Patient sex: M
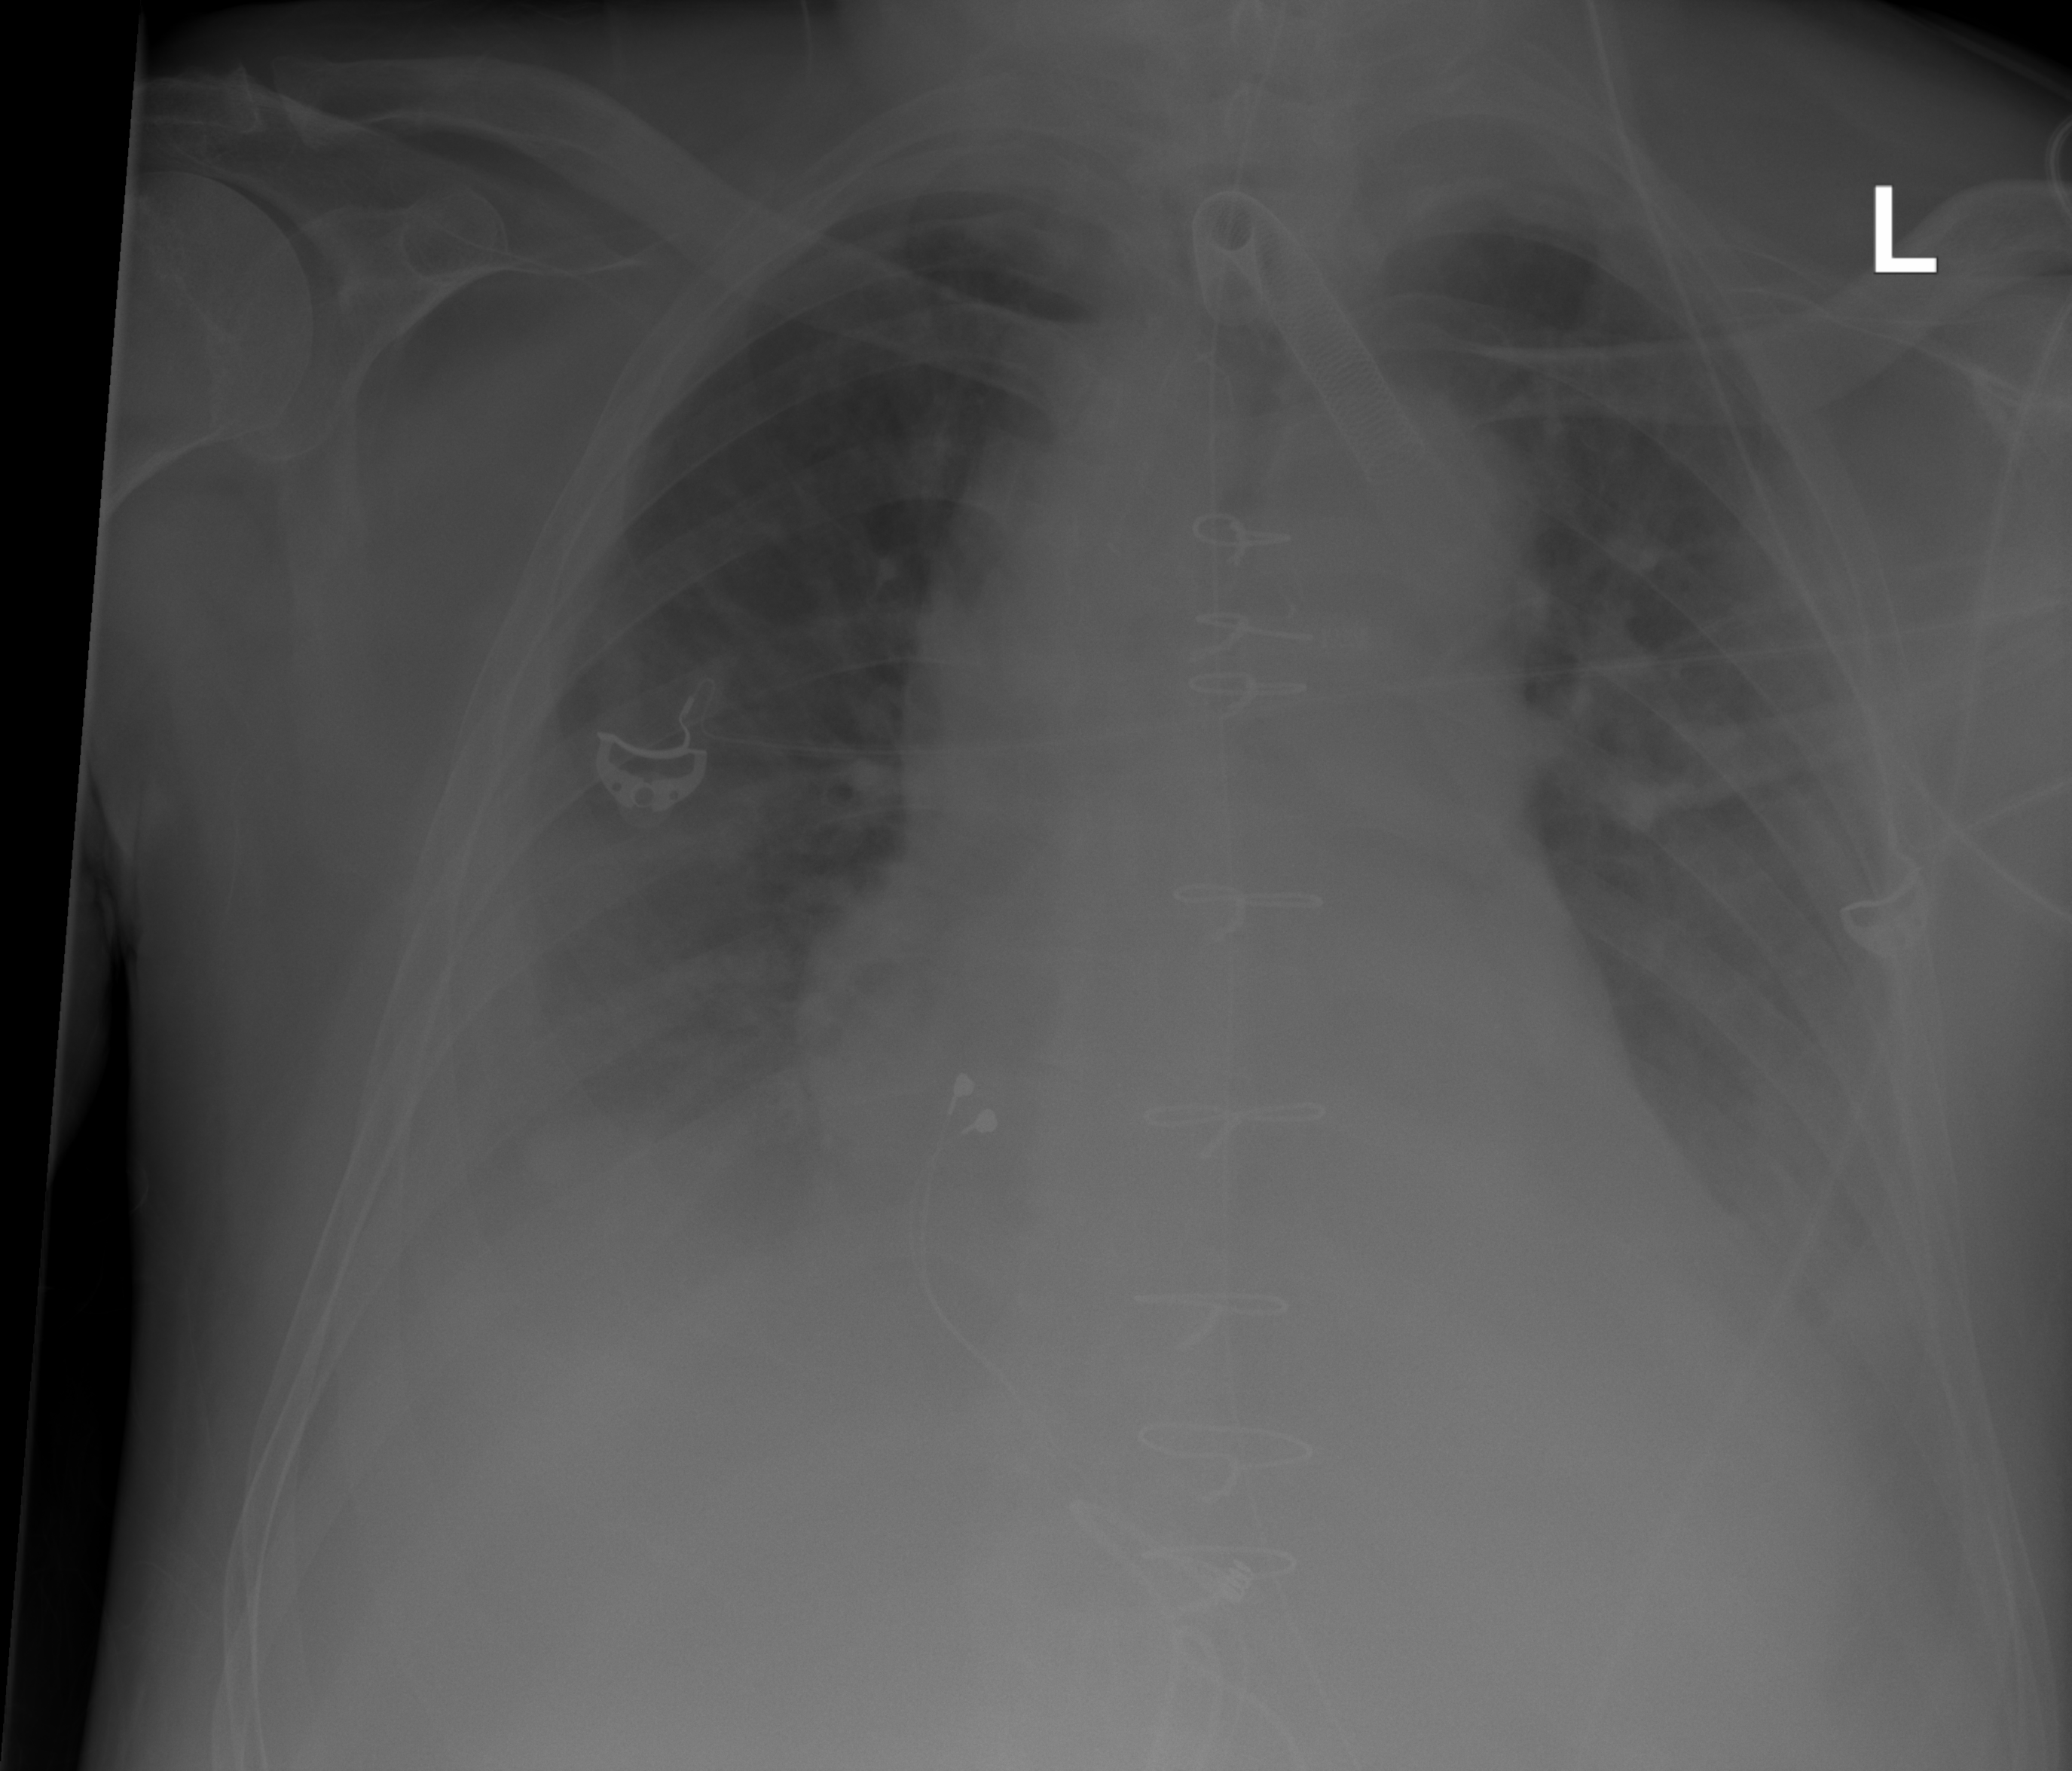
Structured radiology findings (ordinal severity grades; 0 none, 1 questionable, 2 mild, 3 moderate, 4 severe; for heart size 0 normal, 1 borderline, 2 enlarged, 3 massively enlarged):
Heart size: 2
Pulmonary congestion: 2
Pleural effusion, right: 2
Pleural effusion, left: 2
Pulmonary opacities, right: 0
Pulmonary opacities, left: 0
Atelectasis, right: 0
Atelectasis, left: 2